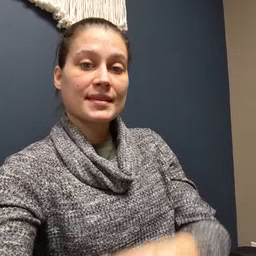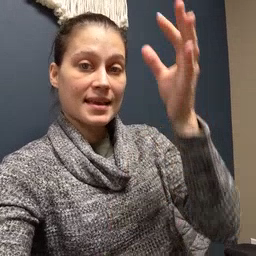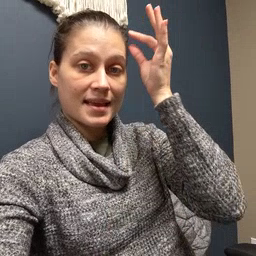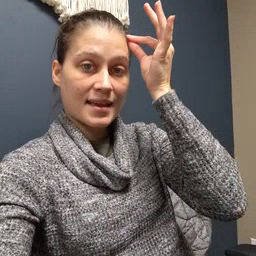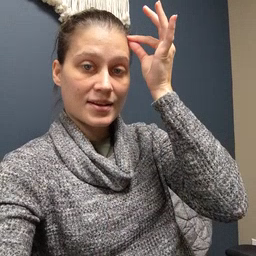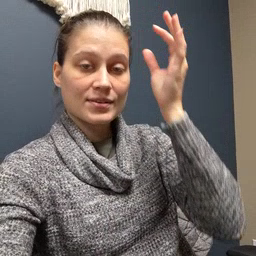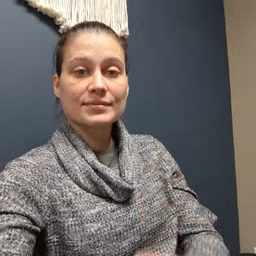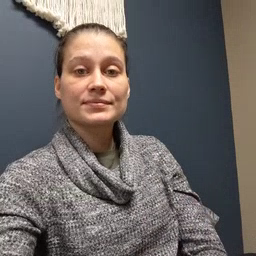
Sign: hair